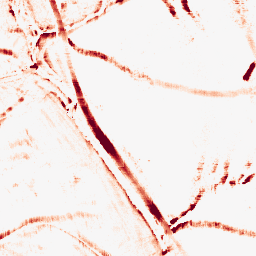
Category: morphological
Decomposition family: morphological_rect
Decomposition parameters: operation: opening
width: 10
height: 10
Upsampling method: lanczos
Upsampling parameters: scale: 4
Upsampling scale: 4